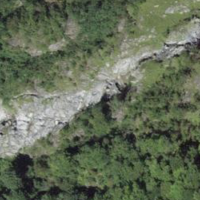
EUNIS habitat code: 44
Species observed at this site:
Saxifraga aizoides